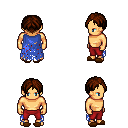
a pixel art fantasy rpg character, male body template, human, tanned skin, blue tattered cape, red pants, brown parted hairstyle, brown slippers, four views (front, back, left, right), 2x2 character sprite sheet, small pixel art, hard edges, no anti-aliasing